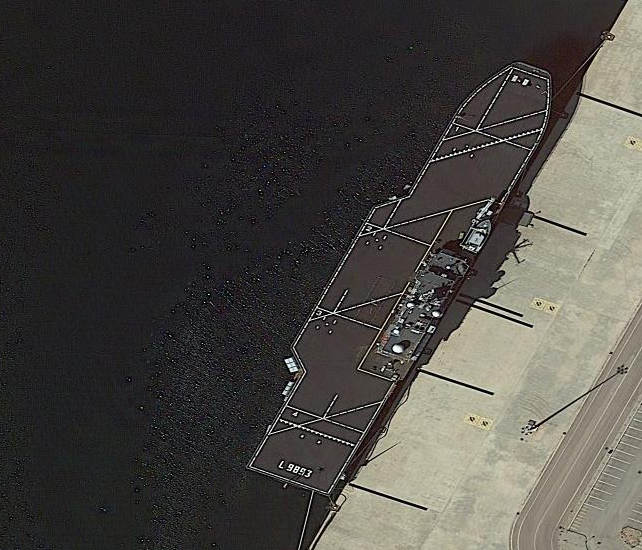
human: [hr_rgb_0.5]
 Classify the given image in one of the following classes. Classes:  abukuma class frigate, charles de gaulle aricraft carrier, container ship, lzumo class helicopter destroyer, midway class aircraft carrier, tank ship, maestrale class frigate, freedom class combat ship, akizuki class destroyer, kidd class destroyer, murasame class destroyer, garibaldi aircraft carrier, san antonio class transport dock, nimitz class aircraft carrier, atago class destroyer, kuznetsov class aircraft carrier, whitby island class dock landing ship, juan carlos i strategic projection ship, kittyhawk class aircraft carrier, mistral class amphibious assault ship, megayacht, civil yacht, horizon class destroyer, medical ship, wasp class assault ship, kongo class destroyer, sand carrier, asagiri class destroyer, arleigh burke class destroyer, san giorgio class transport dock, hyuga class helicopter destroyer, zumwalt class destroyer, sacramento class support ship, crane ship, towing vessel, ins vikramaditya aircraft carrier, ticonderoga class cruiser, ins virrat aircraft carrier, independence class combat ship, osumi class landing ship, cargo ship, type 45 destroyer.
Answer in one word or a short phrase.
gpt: San Giorgio class transport dock